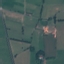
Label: Pasture